Field crop: tomato
Growth stage: 1
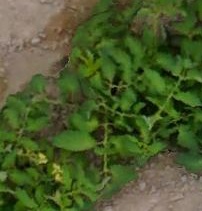
Species: tomato